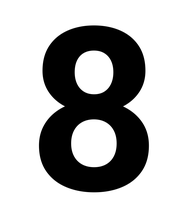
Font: Roboto_Bold